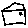
Label: house